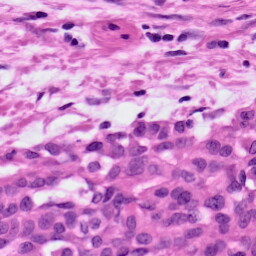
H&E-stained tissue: Ovarian